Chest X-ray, PA view. Patient: 20 years old, sex M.
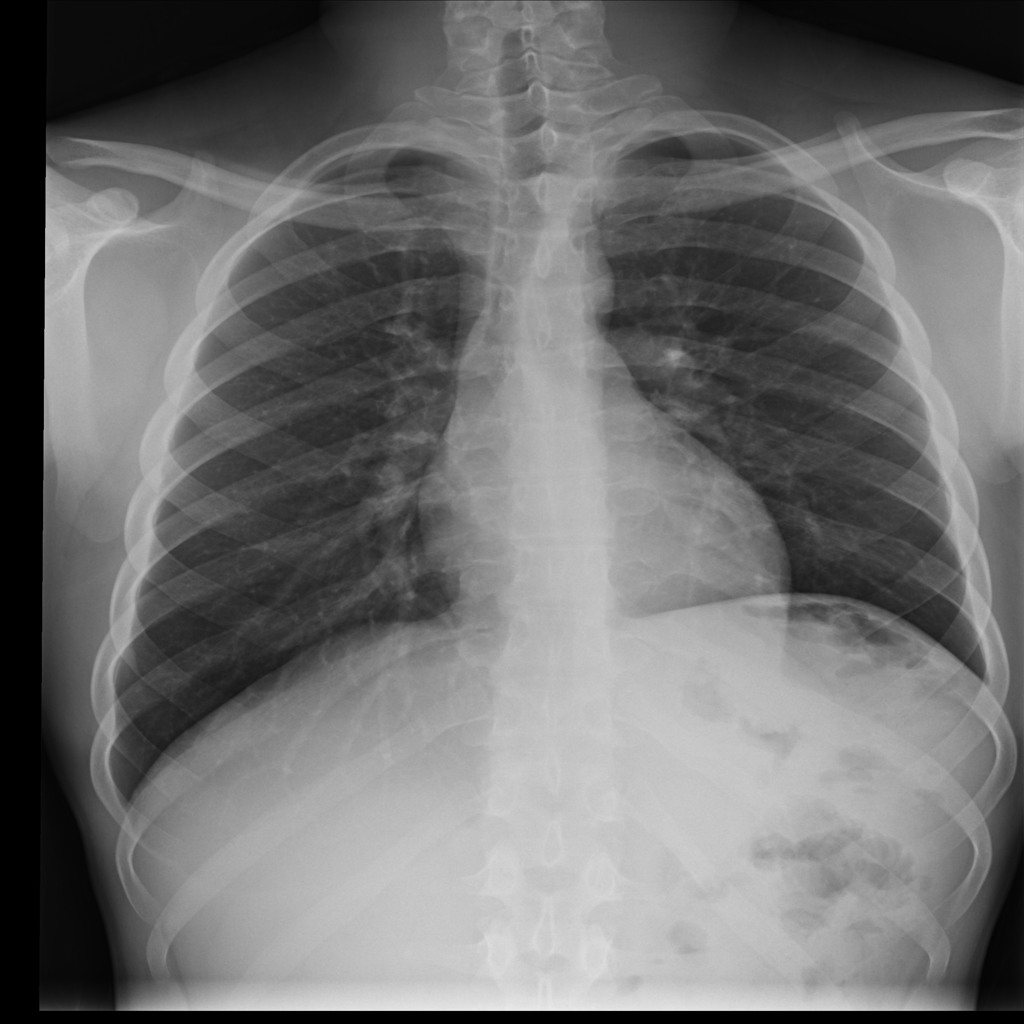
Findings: No Finding